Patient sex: M
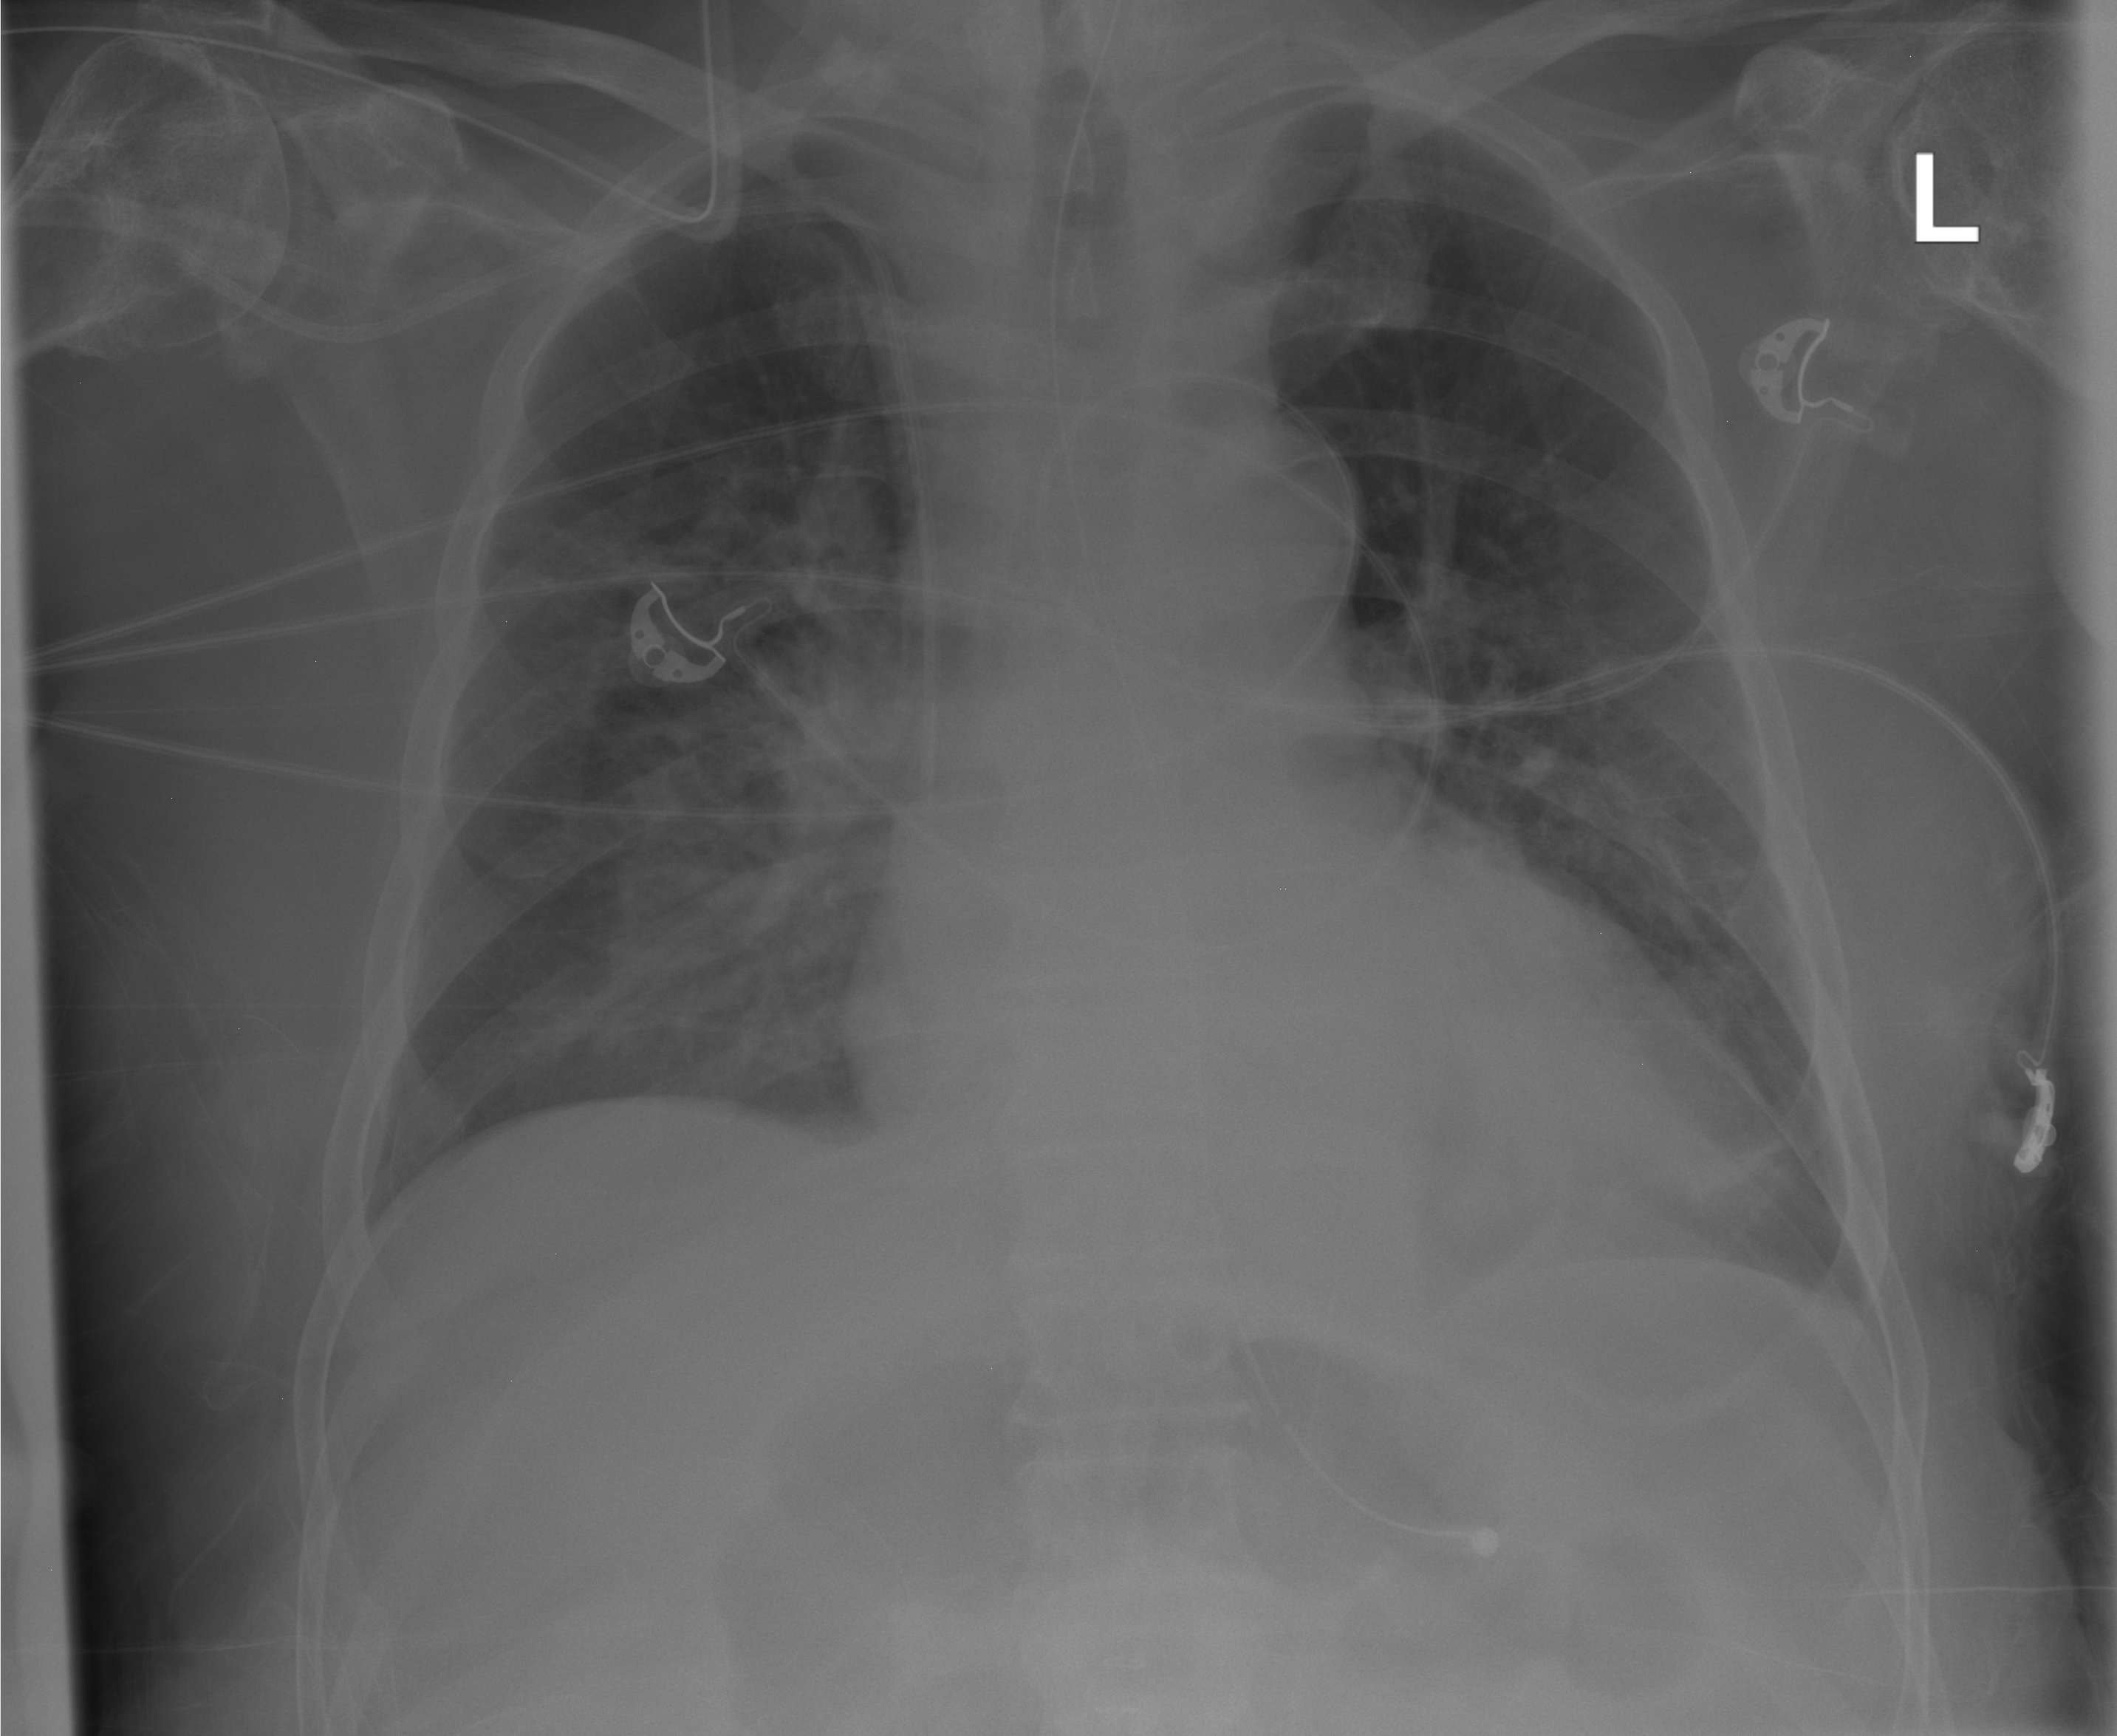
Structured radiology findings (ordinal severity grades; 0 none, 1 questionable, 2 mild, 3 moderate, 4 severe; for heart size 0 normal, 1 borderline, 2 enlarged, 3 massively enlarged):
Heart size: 1
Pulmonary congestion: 0
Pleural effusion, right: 1
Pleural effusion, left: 2
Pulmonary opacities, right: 2
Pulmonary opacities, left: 2
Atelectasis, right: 0
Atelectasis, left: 0